Field crop: maize
Growth stage: 2
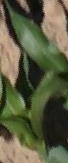
Species: maize